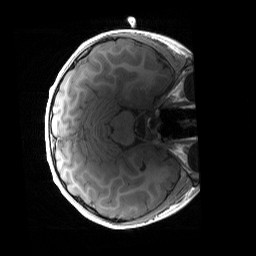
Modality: T1w
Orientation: axial
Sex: male
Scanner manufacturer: siemens
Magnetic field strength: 3 T
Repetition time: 1.9 s
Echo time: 0.00243 s